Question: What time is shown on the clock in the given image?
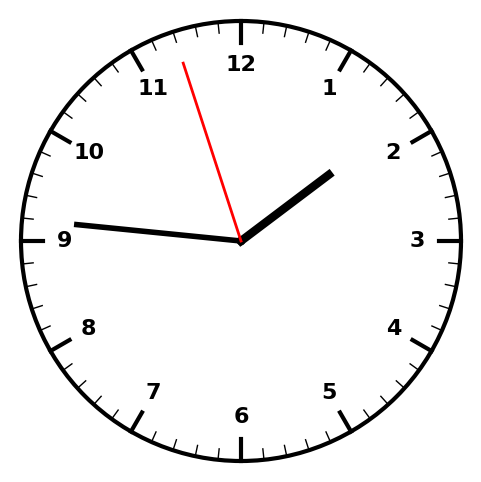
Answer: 01:45:57